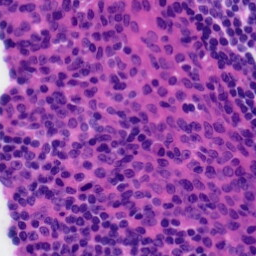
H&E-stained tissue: Tonsil